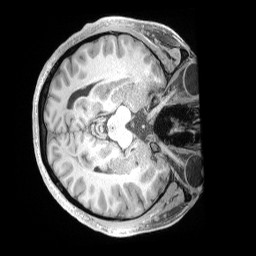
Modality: T1w
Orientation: axial
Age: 36
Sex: male
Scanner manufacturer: siemens
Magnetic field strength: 3 T
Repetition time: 2 s
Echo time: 0.00211 s